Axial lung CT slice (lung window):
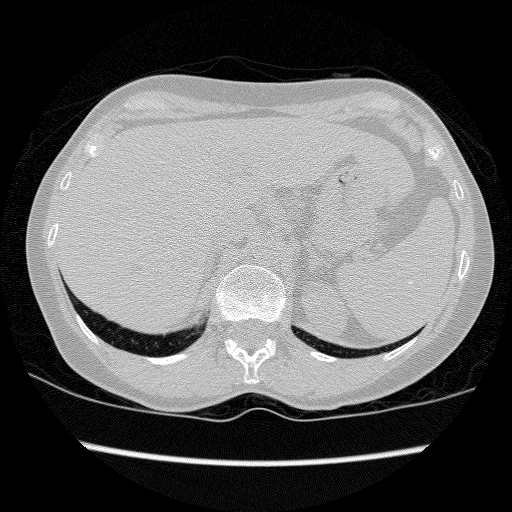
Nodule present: no